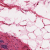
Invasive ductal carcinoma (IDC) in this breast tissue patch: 0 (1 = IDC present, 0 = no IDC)